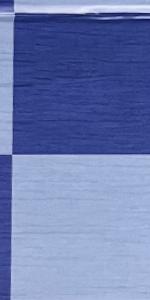
Label: Empty